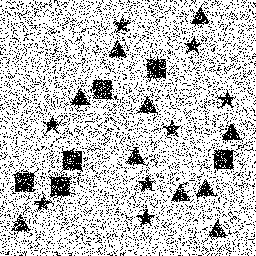
Squares: 6
Triangles: 10
Stars: 8
Total shapes: 24